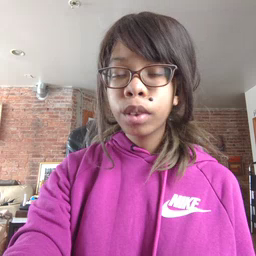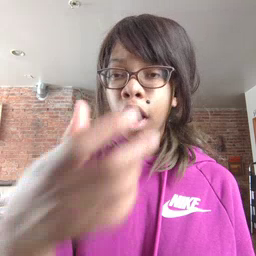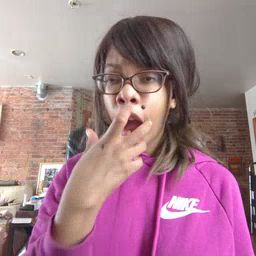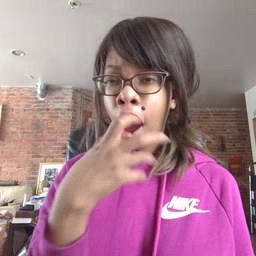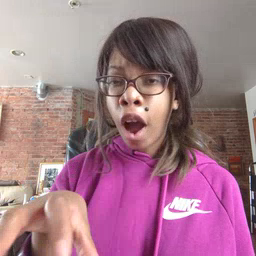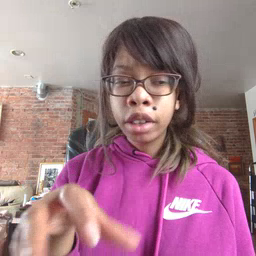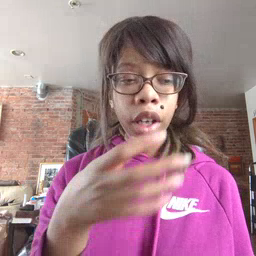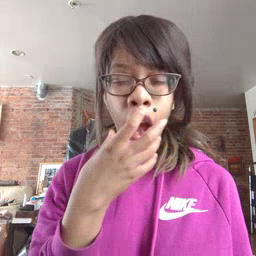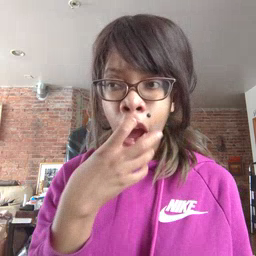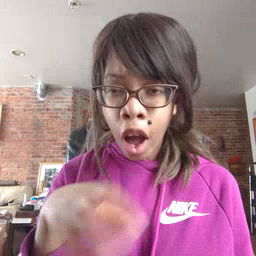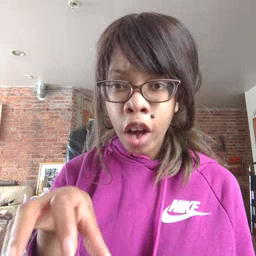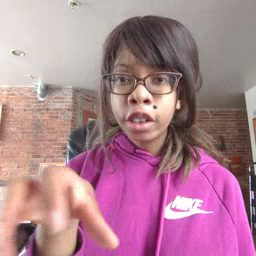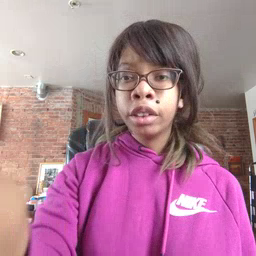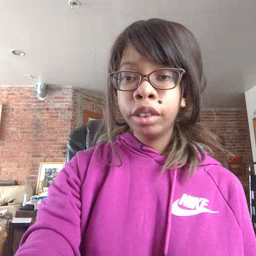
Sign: hot